Question:
I use flexbox in navbar (at least trying to use). When go with pseudo ::after on anchor, set to absolute and ul li set to relative, I getting the line but I can not position the line to the top of header element with width of anchor itself.
'''
/* General & reset */
* {
box-sizing: border-box;
}
body {
padding: 0;
margin: 0;
font-family: 'Nunito', sans-serif;
}
h1 {
font-family: 'Montserrat', sans-serif;
font-weight: bold;
color: #fff;
margin: 0;
align-self: center;
}
h2,
h3,
h4,
h5,
h6 {
font-family: 'Merriweather', serif;
font-weight: bold;
}
ul {
list-style-type: none;
margin: 0;
padding-left: 0;
}
a {
color: #46ad8f;
text-decoration: none;
}
/* End general & reset */
/* Header */
header {
display: flex;
justify-content: space-between;
background: #4a4a4a;
width: 100%;
height: 108px;
padding: 0 83px;
}
.main-nav,
.social-nav,
.logo,
ul li {
display: inline-block;
}
div.logo,
.social-nav {
display: flex;
}
.main-nav {
flex-grow: 1;
display: flex;
margin-left: 20px;
}
.main-nav ul,
.social-nav ul {
align-self: center;
}
.main-nav ul li,
.social-nav ul li {
margin: 20px 5px;
text-transform: uppercase;
}
header .social-nav ul li:hover {
opacity: .5;
}
.main-nav ul li a {
color: #fff;
}
'''
'''
<html lang="en">
<head>
<meta charset="UTF-8">
<meta name="viewport" content="width=device-width, initial-scale=1.0">
<link rel="preconnect" href="https://fonts.gstatic.com">
<link href="https://fonts.googleapis.com/css2?family=Merriweather:wght@700&family=Montserrat:wght@700&family=Nunito:wght@300;400;700&display=swap" rel="stylesheet">
<link rel="stylesheet" type="text/css" href="https://necolas.github.io/normalize.css/8.0.1/normalize.css">
<link rel="stylesheet" type="text/css" href="./css/style.css">
<title>Contact</title>
</head>
<body>
<header>
<div class="logo">
<h1>TALENT</h1>
</div>
<nav class="main-nav">
<ul>
<li><a class="cool-link" href="#">Home</a></li>
<li><a class="cool-link" href="#">About</a></li>
<li><a class="cool-link" href="./portfolio.html">Portfolio</a></li>
<li><a class="cool-link" href="#">Contact</a></li>
</ul>
</nav>
<nav class="social-nav">
<ul>
<li>
<a href="https://www.facebook.com" target="_blank"><img src="./img/facebook-icon.png" alt="facebook icon"></a>
</li>
<li>
<a href="https://www.twitter.com" target="_blank"><img src="./img/twitter-icon.png" alt="twitter icon"></a>
</li>
<li>
<a href="https://www.instagram.com" target="_blank"><img src="./img/instagram-icon.png" alt="instagram icon"></a>
</li>
<li>
<a href="https://www.dribbble.com" target="_blank"><img src="./img/dribbble-icon.png" alt="dribbble icon"></a>
</li>
<li>
<a href="https://www.behance.com" target="_blank"><img src="./img/behance-icon.png" alt="behance icon"></a>
</li>
</ul>
</nav>
</header>
<main>
<section class="slider">
<div class="wrapper">
<h2>Contact me</h2>
<p>Nullam ac urna eu felis dapibus <a href="#">condimentum</a> sit amet a augue. Sed ut imperdiet nisi. Proin condimentum fermentum. Etiam pharetra, velit mauris egestas quam.</p>
<p>Write me to <a href="mailto:henryreyes@example.com">henryreyes@example.com</a> or use the form below.</p>
<div class="social-icons">
<ul>
<li class="fb">
<a href="https://www.facebook.com" target="_blank"><img src="./img/facebook-icon.png" alt="facebook icon" title="Follow me on Facebook"></a>
</li>
<li class="tw">
<a href="https://www.twitter.com" target="_blank"><img src="./img/twitter-icon.png" alt="twitter icon" title="Follow me on Twitter"></a>
</li>
<li class="inst">
<a href="https://www.instagram.com" target="_blank"><img src="./img/instagram-icon.png" alt="instagram icon" title="Follow me on Instagram"></a>
</li>
<li class="dribble">
<a href="https://www.dribbble.com" target="_blank"><img src="./img/dribbble-icon.png" alt="dribbble icon" title="Follow me on Dribbble"></a>
</li>
<li class="behance">
<a href="https://www.behance.com" target="_blank"><img src="./img/behance-icon.png" alt="behance icon" title="Follow me on Behance"></a>
</li>
</ul>
</div>
</div>
</section>
<section class="contact">
<div class="wrapper">
<div>
<h2>Drop me a line</h2>
<p>Nullam ac urna eu felis dapibus condimentum sit amet a augue. Sed ut imperdiet nisi. Proin fermentum nunc.</p>
<p>Etiam pharetra, velit mauris egestas quam. Sed ut roin seman condimentum fermentum nunc.</p>
</div>
<div class="contact-form">
<form action="" method="POST">
<label for="name">Name<span class="required-input">*</span></label>
<input type="text" name="name" id="name" required>
<label for="email">Email<span class="required-input">*</span></label>
<input type="email" name="email" id="email" required>
<label for="subject">Subject</label>
<input type="text" name="subject" id="subject">
<label for="message">Message<span class="required-input">*</span></label>
<textarea name="message" id="message" cols="30" rows="10" required></textarea>
<input type="submit" value="Submit">
</form>
</div>
</div>
</section>
</main>
<footer>
<nav class="footer-nav">
<ul>
<li>Home</li>
<li>About</li>
<li>Portfolio</li>
<li>Contact</li>
</ul>
</nav>
<nav class="social-nav">
<ul>
<li>
<a href="https://www.facebook.com" target="_blank"><img src="./img/facebook-icon.png" alt="facebook icon"></a>
</li>
<li>
<a href="https://www.twitter.com" target="_blank"><img src="./img/twitter-icon.png" alt="twitter icon"></a>
</li>
<li>
<a href="https://www.instagram.com" target="_blank"><img src="./img/instagram-icon.png" alt="instagram icon"></a>
</li>
<li>
<a href="https://www.dribbble.com" target="_blank"><img src="./img/dribbble-icon.png" alt="dribbble icon"></a>
</li>
<li>
<a href="https://www.behance.com" target="_blank"><img src="./img/behance-icon.png" alt="behance icon"></a>
</li>
</ul>
</nav>
<p>&copy; Copyright 2016, All Rights Reserved. Designed by <strong>Henry Reyes</strong>.</p>
</footer>
</body>
</html>
'''
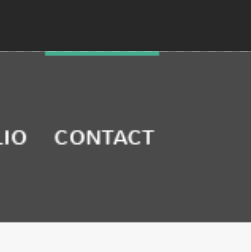
Answer: Simply add this to your css
'''
.cool-link:hover{
border-top: 1px solid #ffffff;
}
'''
In this case I put white but you can put the color you want. Check the paddings too.
Regards